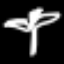
Label: palm tree